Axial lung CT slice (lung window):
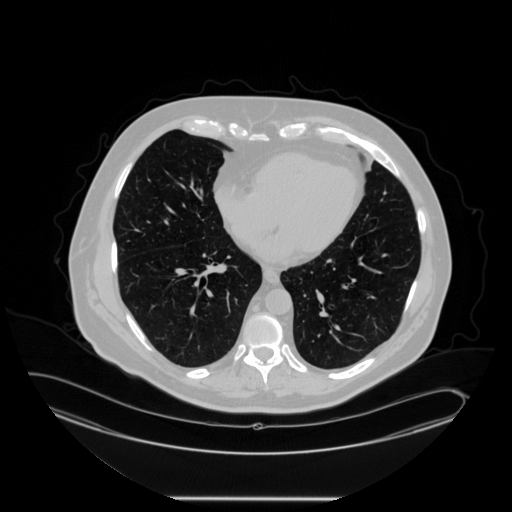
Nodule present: no